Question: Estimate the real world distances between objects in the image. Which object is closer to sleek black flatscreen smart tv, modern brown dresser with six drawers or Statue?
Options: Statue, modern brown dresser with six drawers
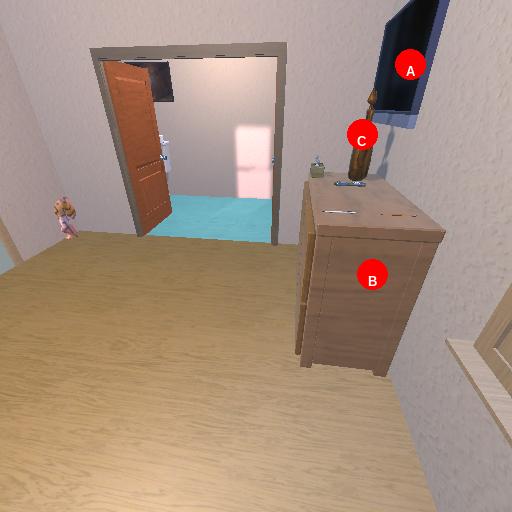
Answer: Statue